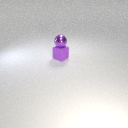
small purple metal sphere above small purple rubber cube